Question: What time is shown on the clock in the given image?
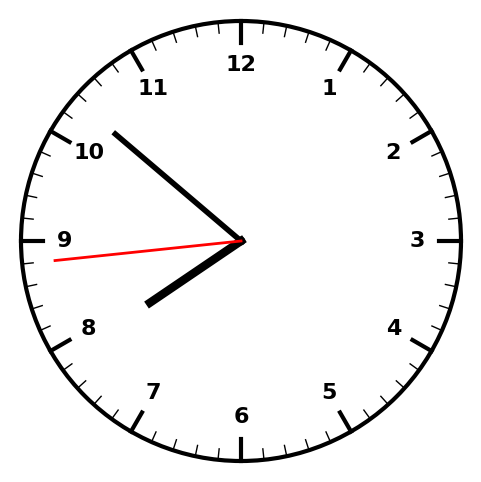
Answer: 07:51:44